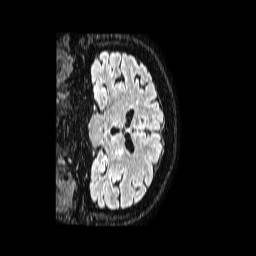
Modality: FLAIR
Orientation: coronal
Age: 58
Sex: female
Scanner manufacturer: philips
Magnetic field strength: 1.5 T
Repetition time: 4.8 s
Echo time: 0.3 s